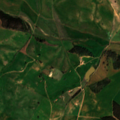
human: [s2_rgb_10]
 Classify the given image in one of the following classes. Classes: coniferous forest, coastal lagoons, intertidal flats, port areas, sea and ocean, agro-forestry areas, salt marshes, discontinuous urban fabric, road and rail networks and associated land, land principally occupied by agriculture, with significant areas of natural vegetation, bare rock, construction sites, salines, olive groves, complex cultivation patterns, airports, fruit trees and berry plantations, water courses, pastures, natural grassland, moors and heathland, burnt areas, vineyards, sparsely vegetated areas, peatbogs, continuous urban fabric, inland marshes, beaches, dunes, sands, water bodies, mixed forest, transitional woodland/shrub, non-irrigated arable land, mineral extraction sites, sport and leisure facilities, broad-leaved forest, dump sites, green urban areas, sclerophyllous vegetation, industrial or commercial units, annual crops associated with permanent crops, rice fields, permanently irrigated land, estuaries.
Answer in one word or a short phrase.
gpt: non-irrigated arable land, permanently irrigated land, agro-forestry areas, broad-leaved forest